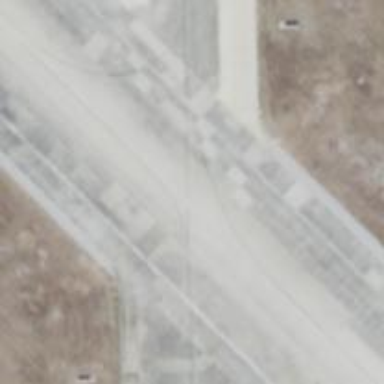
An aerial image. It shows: Asphalt taxiway at the airport.